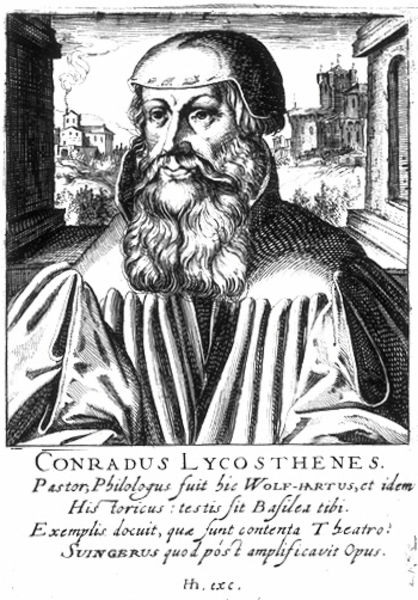
Titel: Bildnis des Konrad Lycosthenes
Künstler: Simon Wynhoutsz Vries
Institution: (Seriendruck)
Schlagwörter: baum, himmel, mann, umhang, bäume, stadt, haar, hintergrund, hut, kleid, nase, schwarz, skizze, tür, weiss, zeichnung, ausblick, blick, haus, haube, alt, bart, kappe, mütze, architektur, augen, falten, kleidung, kragen, vollbart, bildnis, portrait, porträt, häuser, kirche, rauch, gewand, mantel, adel, theater, brustbild, renaissance, kamin, kopfbedeckung, holzschnitt, schrift, papier, ansicht, bogen, grafik, graphik, schriftzug, rundbogen, treppe, schnurbart, ernst, inschrift, faltenwurf, greis, philosoph, burg, druck, druckgraphik, schwarz weiss, druckgrafik, radierung, stich, text, helm, ritter, wissenschaftler, pfarrer, mittelalter, pastor, priester, adliger, gelehrter, schreiber, drawing, kupferstich, bearded man, basel, latein, reformation, majuskel, reformator, langer bart, medicus, conradus, konrad, conradus lycothenes, fartenwurf, lycosthenes, philologe, man with hat, old book, black and whtie, hhintergrund, helnm, treatise, image with text, man in robe, city panorama